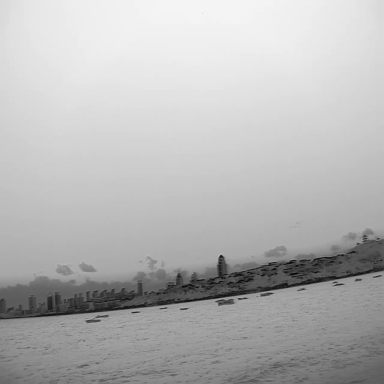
There are 11 bulk_carriers in the infrared image.